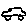
Label: car